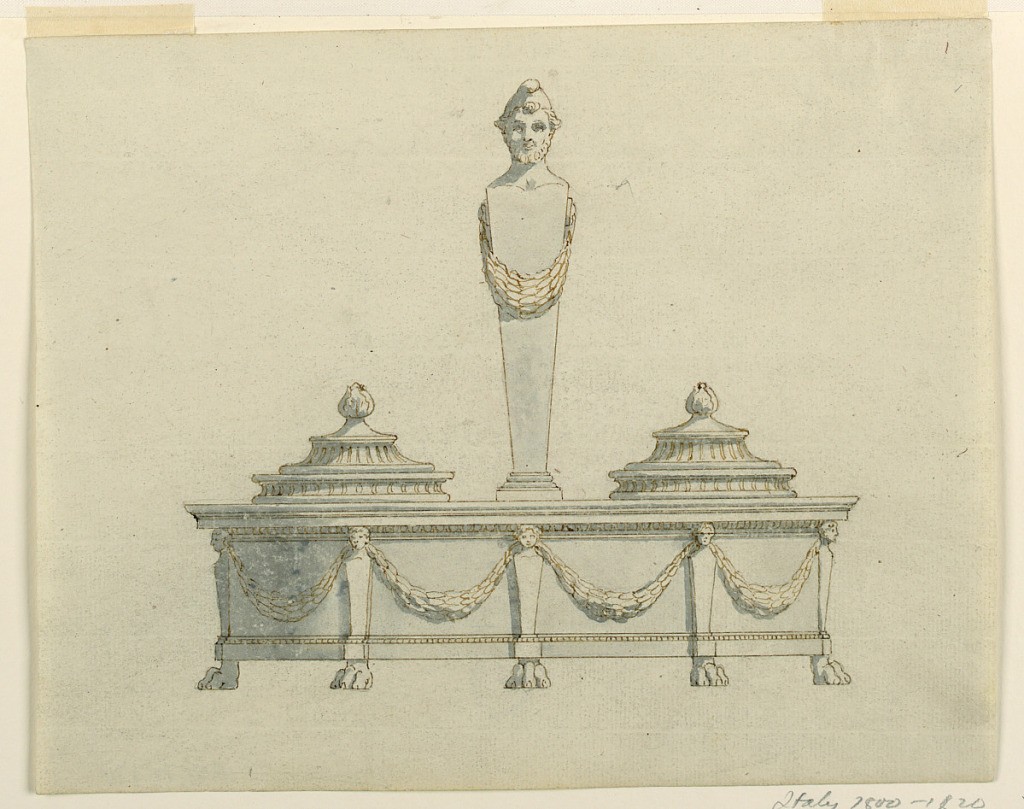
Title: Design for an Inkstand
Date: ca. 1815
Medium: Pen and sepia ink on light gray-blue paper
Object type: Drawing
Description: Horizontal rectangle. Design for an inkstand, an ovoid base supported by the lion feet of hermae, of which five are visible. It has the shape of an entablature with festoons supported by the hermae, in the frieze. The handle is a hermae with the head of a bearded man with a pointed cap, and a festoon. Beside are two molded covers below crossed branches, in circle. At the upper edge are scrolls of a monogram.